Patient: sex M, age 45
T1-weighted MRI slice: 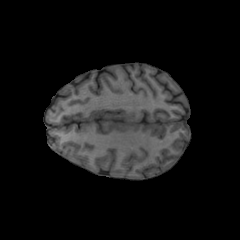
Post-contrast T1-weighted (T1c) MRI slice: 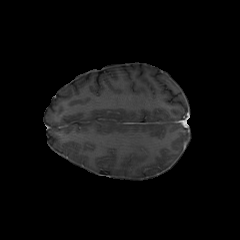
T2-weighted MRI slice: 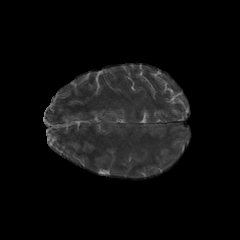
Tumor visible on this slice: no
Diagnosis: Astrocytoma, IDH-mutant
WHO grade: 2